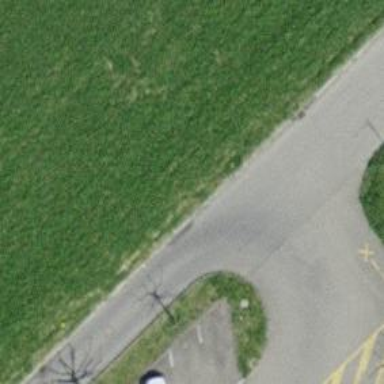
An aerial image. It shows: Smooth asphalt road in residential area.